Question: I want to create a custom border with rounded corners.
'''
import java.awt.BasicStroke;
import java.awt.Color;
import java.awt.Component;
import java.awt.FlowLayout;
import java.awt.Graphics;
import java.awt.Graphics2D;
import java.awt.Insets;
import java.awt.RenderingHints;
import javax.swing.JButton;
import javax.swing.JFrame;
import javax.swing.SwingUtilities;
import javax.swing.border.AbstractBorder;
class JRoundedCornerBorder extends AbstractBorder
{
private static final long serialVersionUID = 7644739936531926341L;
private static final int THICKNESS = 5;
JRoundedCornerBorder()
{
super();
}
@Override
public void paintBorder(Component c, Graphics g, int x, int y, int width, int height)
{
Graphics2D g2 = (Graphics2D)g.create();
g2.setRenderingHint(RenderingHints.KEY_ANTIALIASING, RenderingHints.VALUE_ANTIALIAS_ON);
if(c.hasFocus())
{
g2.setColor(Color.BLUE);
}
else
{
g2.setColor(Color.BLACK);
}
g2.setStroke(new BasicStroke(THICKNESS, BasicStroke.CAP_ROUND, BasicStroke.JOIN_ROUND));
g2.drawRect(x, y, width - 1, height - 1);
g2.dispose();
}
@Override
public Insets getBorderInsets(Component c)
{
return new Insets(THICKNESS, THICKNESS, THICKNESS, THICKNESS);
}
@Override
public Insets getBorderInsets(Component c, Insets insets)
{
insets.left = insets.top = insets.right = insets.bottom = THICKNESS;
return insets;
}
public static void main(String[] args)
{
SwingUtilities.invokeLater(new Runnable()
{
@Override
public void run()
{
final JFrame frame = new JFrame();
frame.setDefaultCloseOperation(JFrame.EXIT_ON_CLOSE);
frame.setLayout(new FlowLayout());
// Add button with custom border
final JButton button = new JButton("Hello");
button.setBorder(new JRoundedCornerBorder());
frame.add(button);
// Add button without custom border
frame.add(new JButton("Goodbye"));
frame.pack();
frame.setLocationRelativeTo(null);
frame.setVisible(true);
}
});
}
}
'''

As you can see, 'Graphics.drawRect' completely ignores the 'BasicStroke.CAP_ROUND' and 'BasicStroke.JOIN_ROUND' attributes. Why?
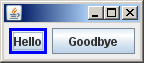
Answer: As explained at <URL>:
> 'java.awt.BasicStroke.CAP_ROUND': This makes a circular cap centered on the endpoint, with a diameter of the pen width.
The key word is "centered". I believe that it is always the case that when drawing with thick strokes, Java2D will center the thickness of the line along the hypothetical, infinitesimally-thin line between the centers of the pixels at the starting and ending coordinates. For example, when drawing a vertical blue line 7 pixels thick, Java2D paints 3 pixels on each side of the hypothetical line segment that is being drawn.
In your example, the thickness is 5 pixels. You need to offset the coordinates to draw the stroke completely within the graphics clip. By moving in 2 pixels (or 'THICKNESS/2'), the rounded corners become visible:

'''
//...
g2.setStroke(new BasicStroke(THICKNESS, BasicStroke.CAP_ROUND, BasicStroke.JOIN_ROUND));
g2.drawRect(x + THICKNESS/2, y + THICKNESS/2, width - 2*(THICKNESS/2) - 1, height - 2*(THICKNESS/2) - 1);
g2.dispose();
}
@Override
public Insets getBorderInsets(Component c) {
return new Insets(THICKNESS + THICKNESS/2, THICKNESS + THICKNESS/2, THICKNESS + THICKNESS/2, THICKNESS + THICKNESS/2);
}
//...
'''